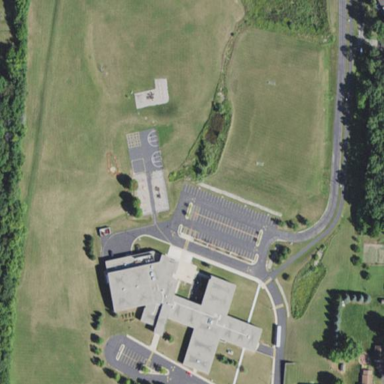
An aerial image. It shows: School.